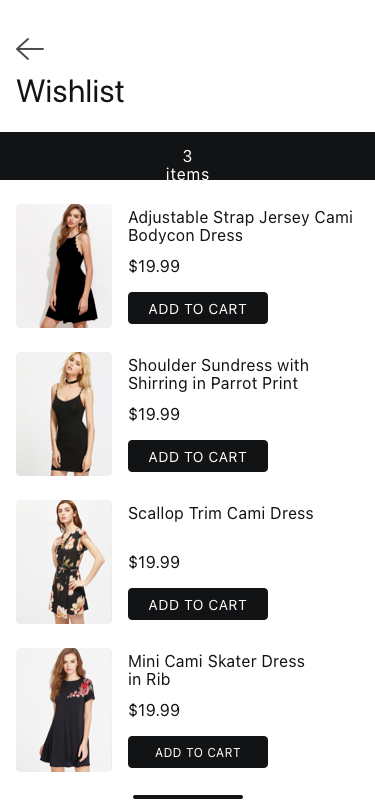
Text in this UI design:
Add To Cart
Adjustable Strap Jersey Cami Bodycon Dress
$19.99
Add To Cart
Shoulder Sundress with Shirring in Parrot Print
$19.99
Add To Cart
Scallop Trim Cami Dress
$19.99
Add To Cart
Mini Cami Skater Dress
in Rib
$19.99
3 items
Wishlist